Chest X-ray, AP view. Patient: 63 years old, sex M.
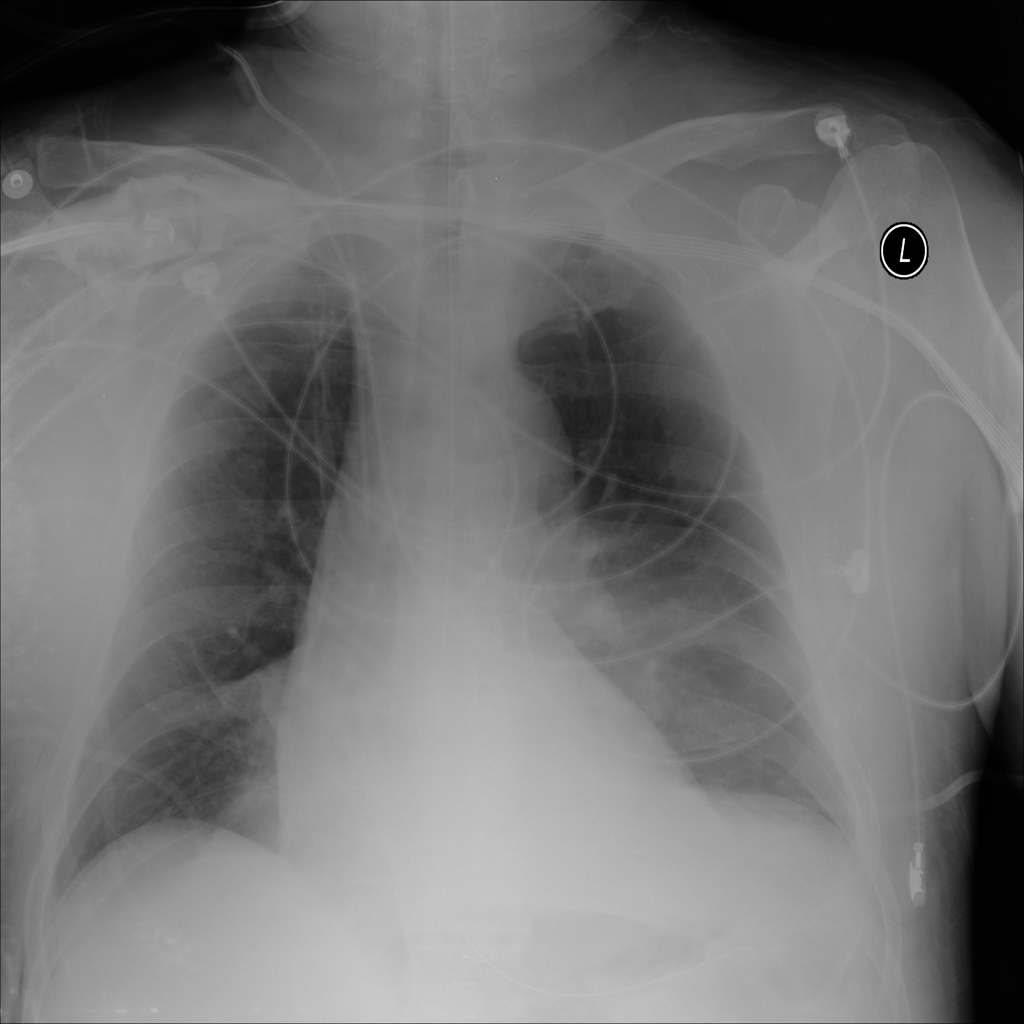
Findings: Atelectasis, Consolidation, Effusion, Infiltration